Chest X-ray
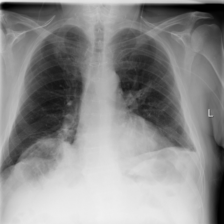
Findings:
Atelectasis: negative
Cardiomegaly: negative
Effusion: negative
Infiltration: positive
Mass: negative
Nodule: negative
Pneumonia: negative
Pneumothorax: negative
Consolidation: negative
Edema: negative
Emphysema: negative
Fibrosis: negative
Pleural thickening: negative
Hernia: negative